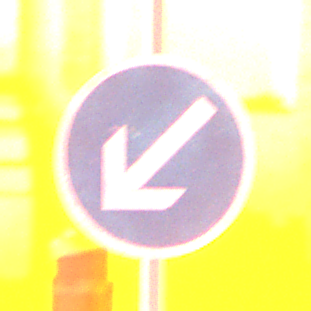
Verkehrszeichen: VorgeschriebeneVorbeifahrtLinks
Umgebung: Outdoor, Urban
Tageszeit: Night
Wetter: Overcast
Licht: Artificial
Jahreszeit: Winter
Kontrast: MediumContrast